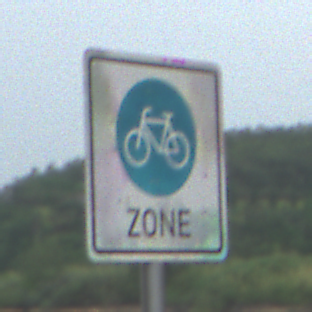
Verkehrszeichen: BeginnFahrradzone
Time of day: Midday
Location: Roofed (Beach)
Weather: Overcast
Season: NotSpecified
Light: Natural